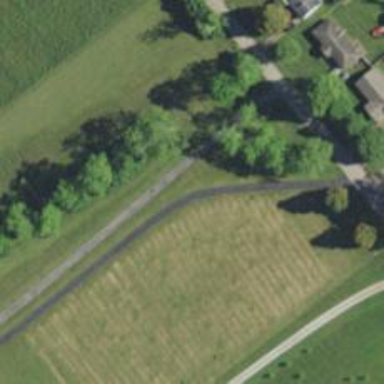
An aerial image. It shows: Driveway.